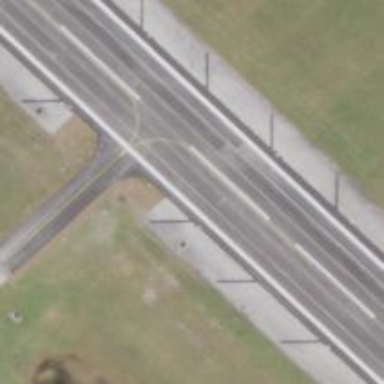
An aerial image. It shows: Image of taxiway at airport.